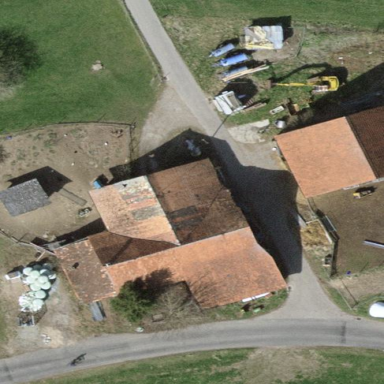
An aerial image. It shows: Farmyard area.